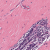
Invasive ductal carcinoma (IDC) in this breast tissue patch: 0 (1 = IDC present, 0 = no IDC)